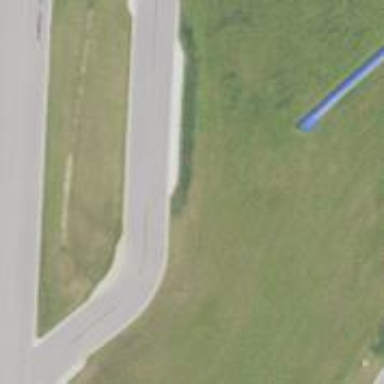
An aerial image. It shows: Asphalt raceway designed for motor sports.